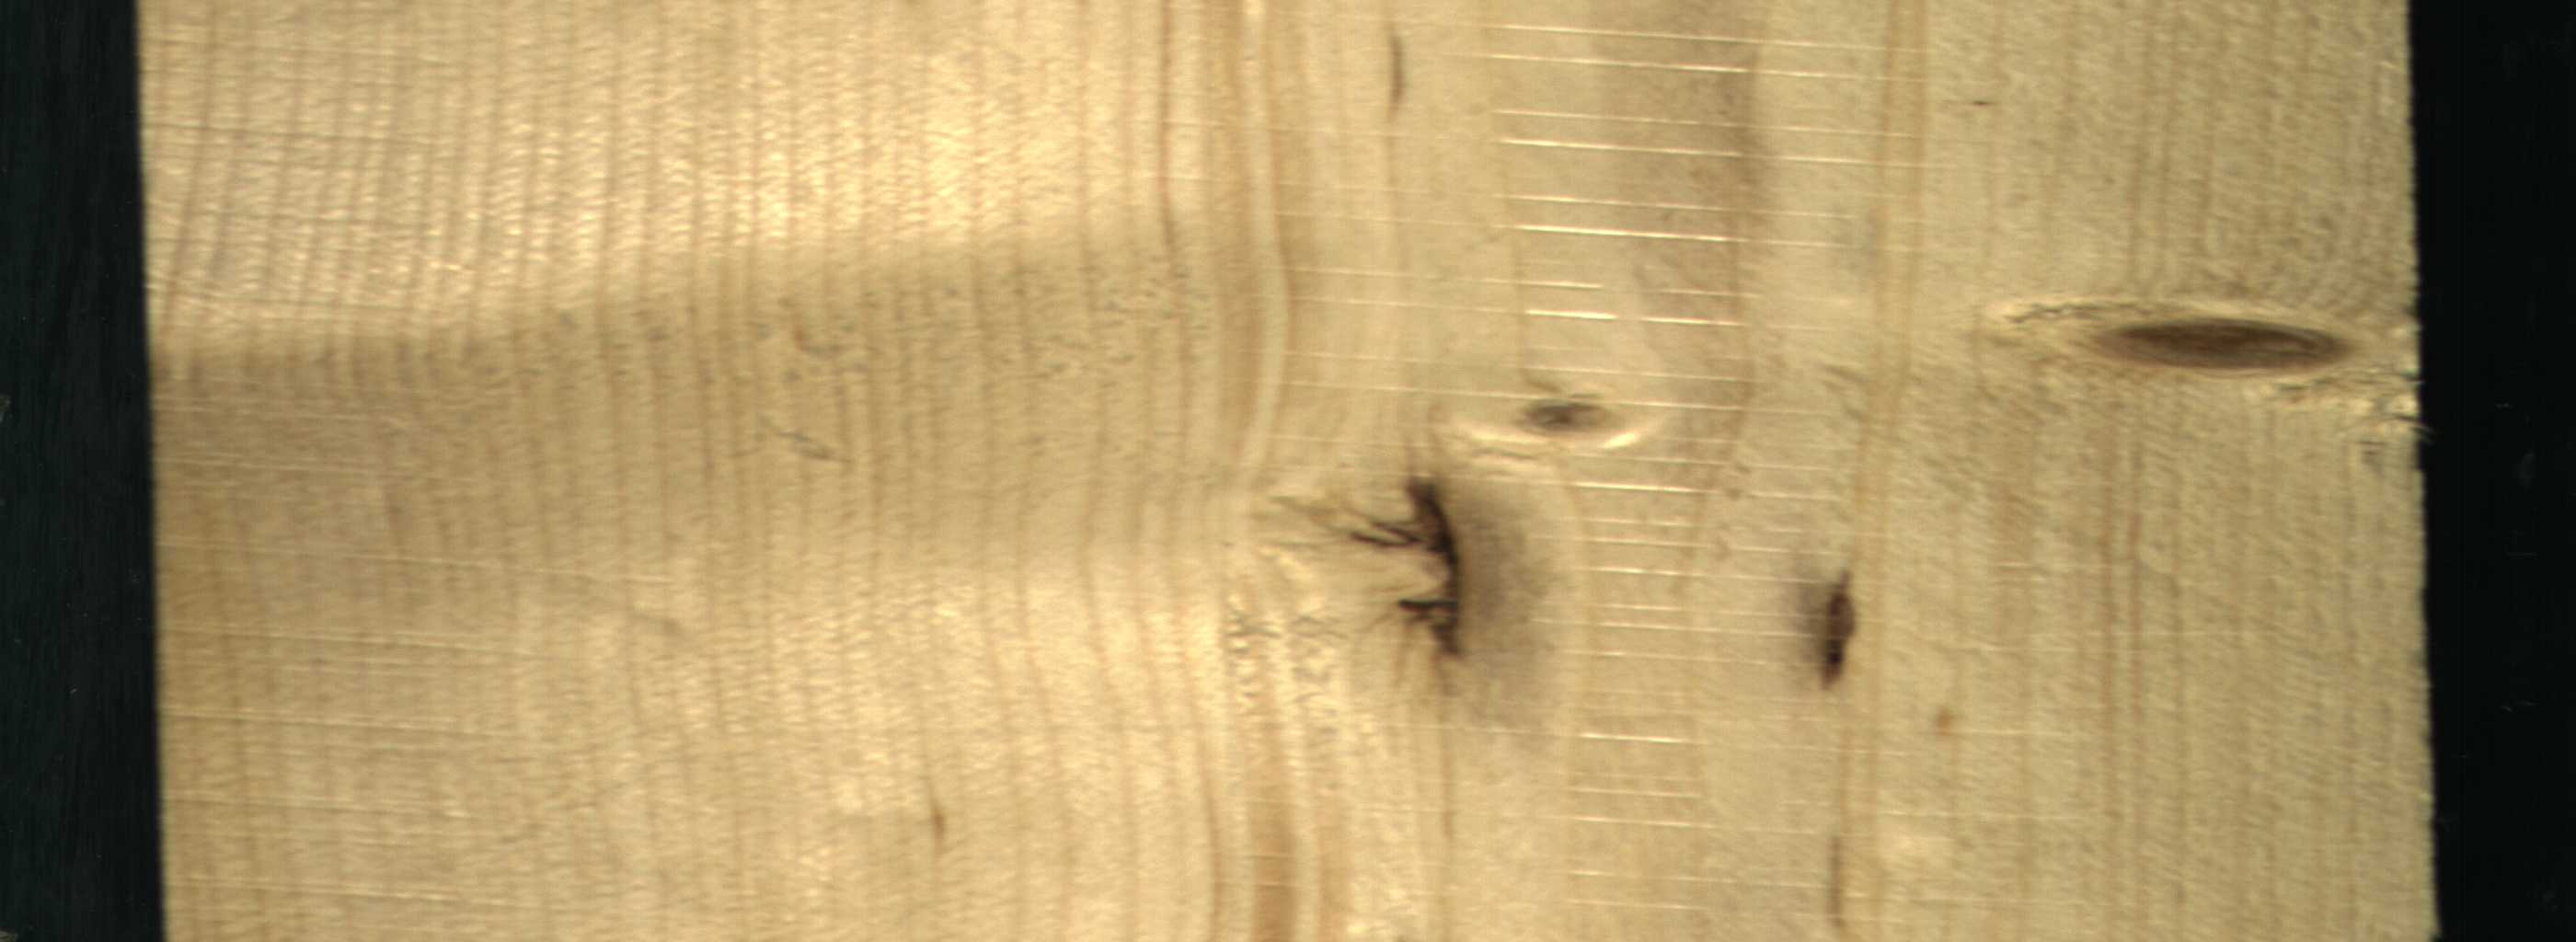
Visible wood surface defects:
resin
Dead_Knot
Live_Knot
Live_Knot